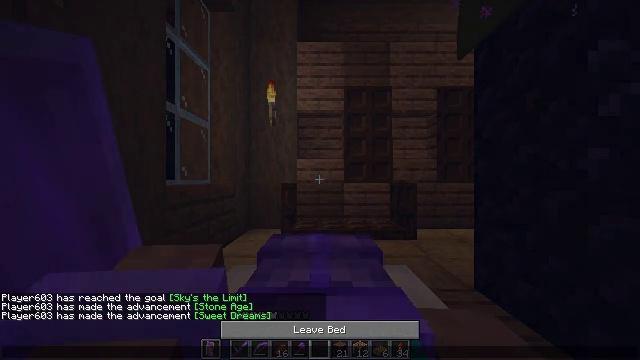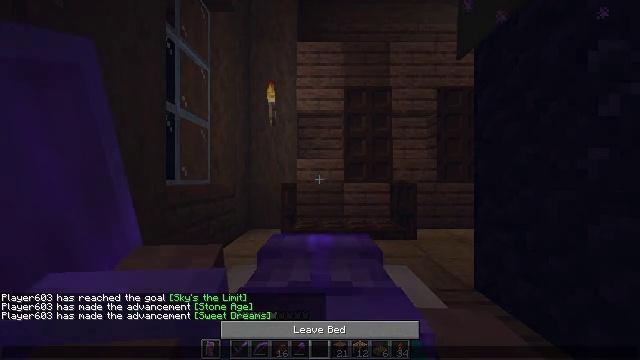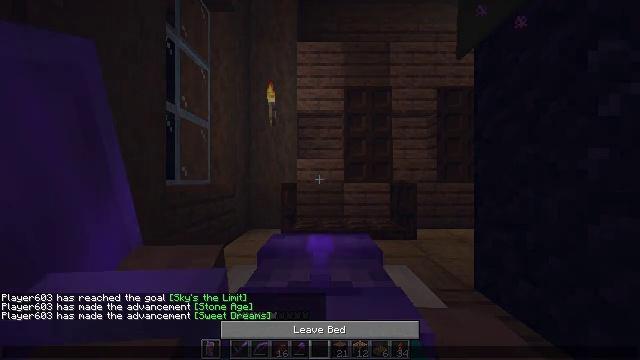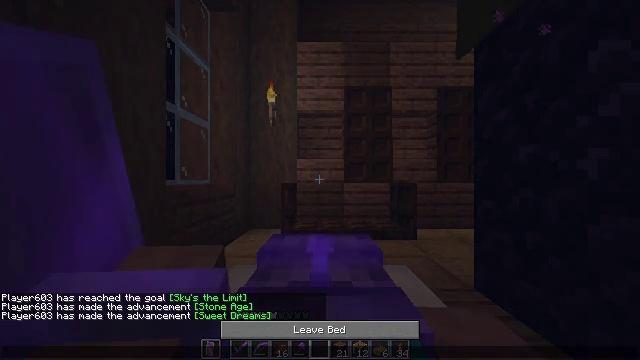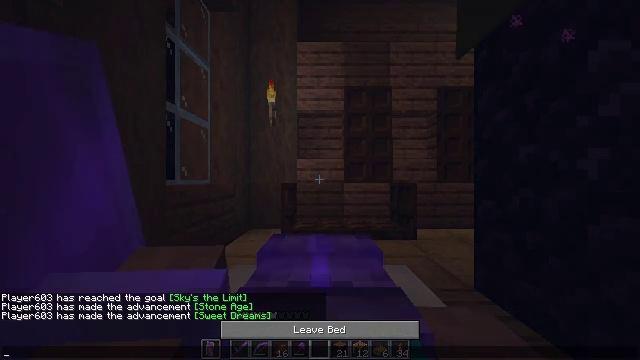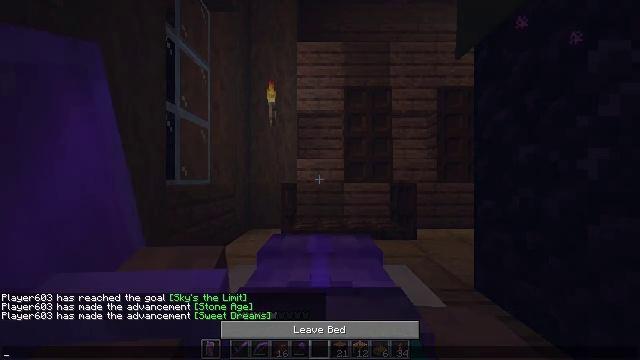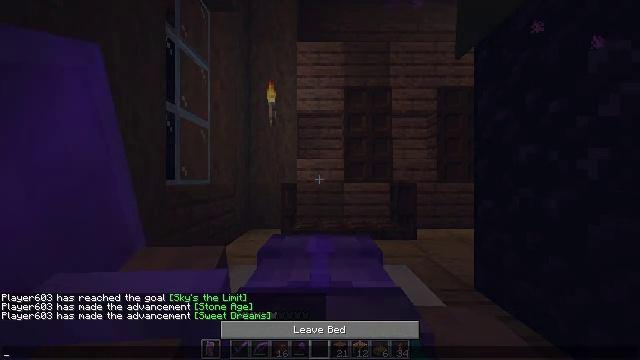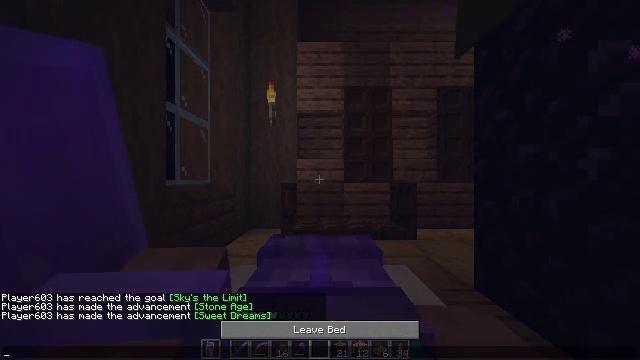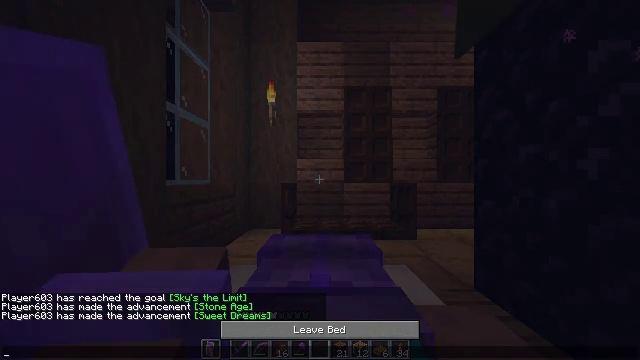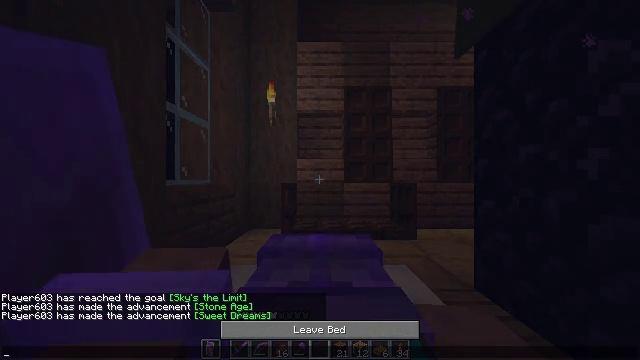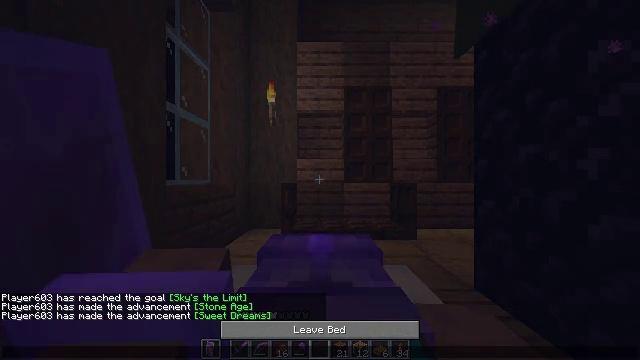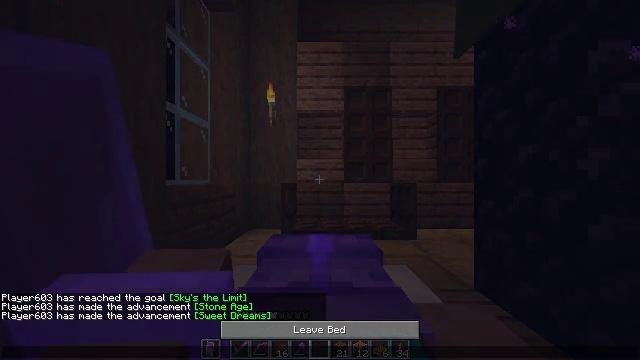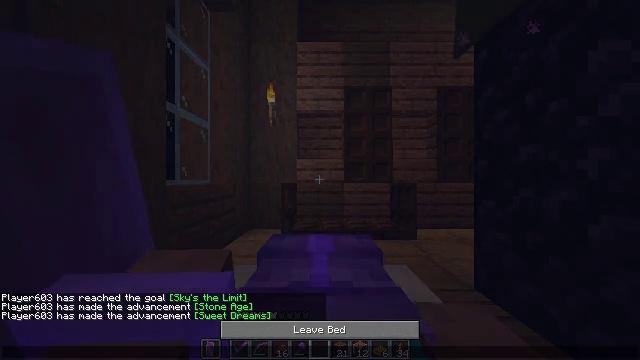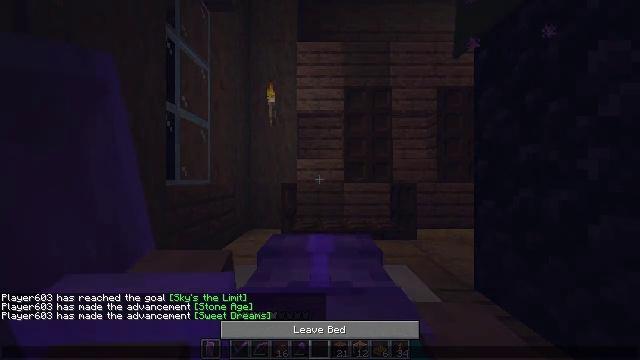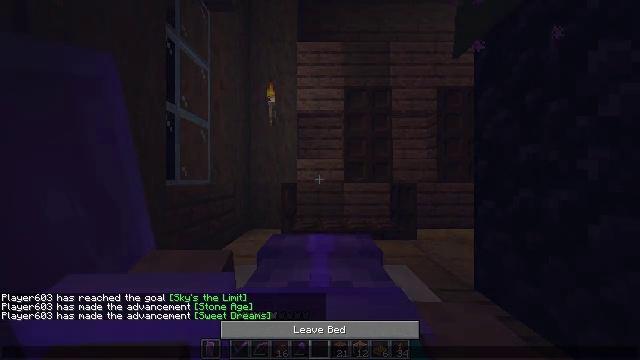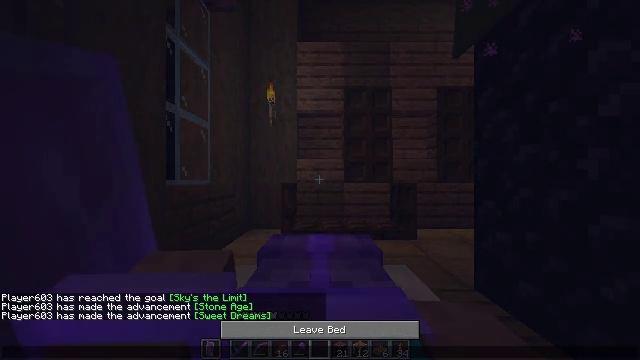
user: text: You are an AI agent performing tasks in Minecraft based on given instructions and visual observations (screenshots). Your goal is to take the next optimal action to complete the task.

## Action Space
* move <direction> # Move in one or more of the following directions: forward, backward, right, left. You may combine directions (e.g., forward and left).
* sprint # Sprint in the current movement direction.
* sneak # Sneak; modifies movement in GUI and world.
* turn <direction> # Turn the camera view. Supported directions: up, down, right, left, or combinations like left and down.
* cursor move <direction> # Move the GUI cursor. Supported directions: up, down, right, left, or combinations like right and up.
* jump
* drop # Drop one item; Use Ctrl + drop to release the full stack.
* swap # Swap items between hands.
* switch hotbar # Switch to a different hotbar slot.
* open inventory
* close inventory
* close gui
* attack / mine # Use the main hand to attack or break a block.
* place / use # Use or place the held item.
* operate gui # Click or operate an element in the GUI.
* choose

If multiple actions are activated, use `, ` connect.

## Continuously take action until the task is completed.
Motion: motion action
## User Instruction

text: Mine the white bed.
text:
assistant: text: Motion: no_op
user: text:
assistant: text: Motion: no_op
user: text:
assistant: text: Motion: no_op
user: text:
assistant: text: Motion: no_op
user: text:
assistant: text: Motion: no_op
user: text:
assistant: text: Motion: no_op
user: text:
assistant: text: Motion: no_op
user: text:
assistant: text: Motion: no_op
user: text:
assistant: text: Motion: no_op
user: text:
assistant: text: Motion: no_op
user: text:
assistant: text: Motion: no_op
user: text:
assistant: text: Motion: no_op
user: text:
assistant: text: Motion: no_op
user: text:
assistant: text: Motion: no_op
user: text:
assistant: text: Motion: no_op
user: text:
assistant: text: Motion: no_op
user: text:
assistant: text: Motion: no_op
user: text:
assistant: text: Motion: no_op
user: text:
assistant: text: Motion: no_op
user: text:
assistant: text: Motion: no_op
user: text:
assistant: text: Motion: no_op
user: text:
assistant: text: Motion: no_op
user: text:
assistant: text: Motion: no_op
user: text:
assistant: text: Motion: no_op
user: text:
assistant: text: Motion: no_op
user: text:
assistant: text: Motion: no_op
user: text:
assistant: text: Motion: no_op
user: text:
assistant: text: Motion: no_op
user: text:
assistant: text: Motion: no_op
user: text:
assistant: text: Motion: no_op